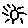
Label: sun